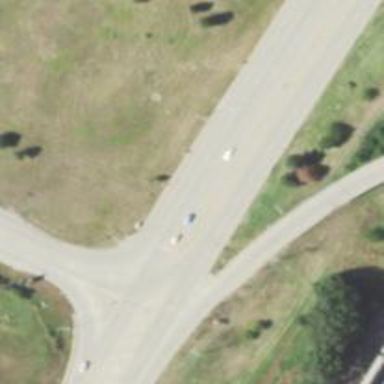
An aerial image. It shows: Trunk link highway.